I will show an image sequence of human cooking. I have annotated the images with numbered circles. Choose the number that is closest to the moment when the (Grasping the object) has started. You are a five-time world champion in this game. Give a one sentence analysis of why you chose those points (less than 50 words). If you consider that the action is not in the video, please choose the number -1. Provide your answer at the end in a json file of this format: {"points": []}
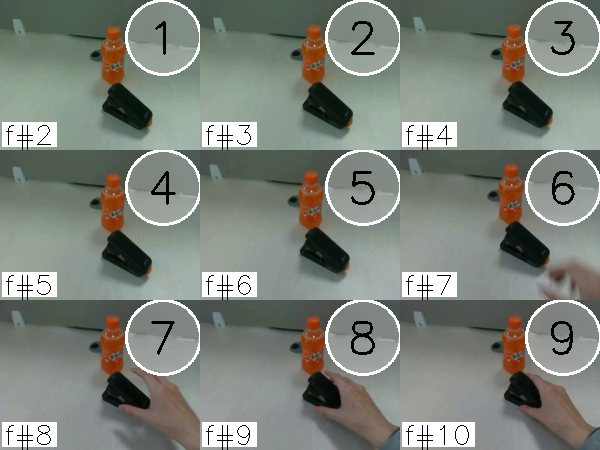
Frame 9 shows the clearest moment of hand-object contact.
{"points": [9]}